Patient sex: F
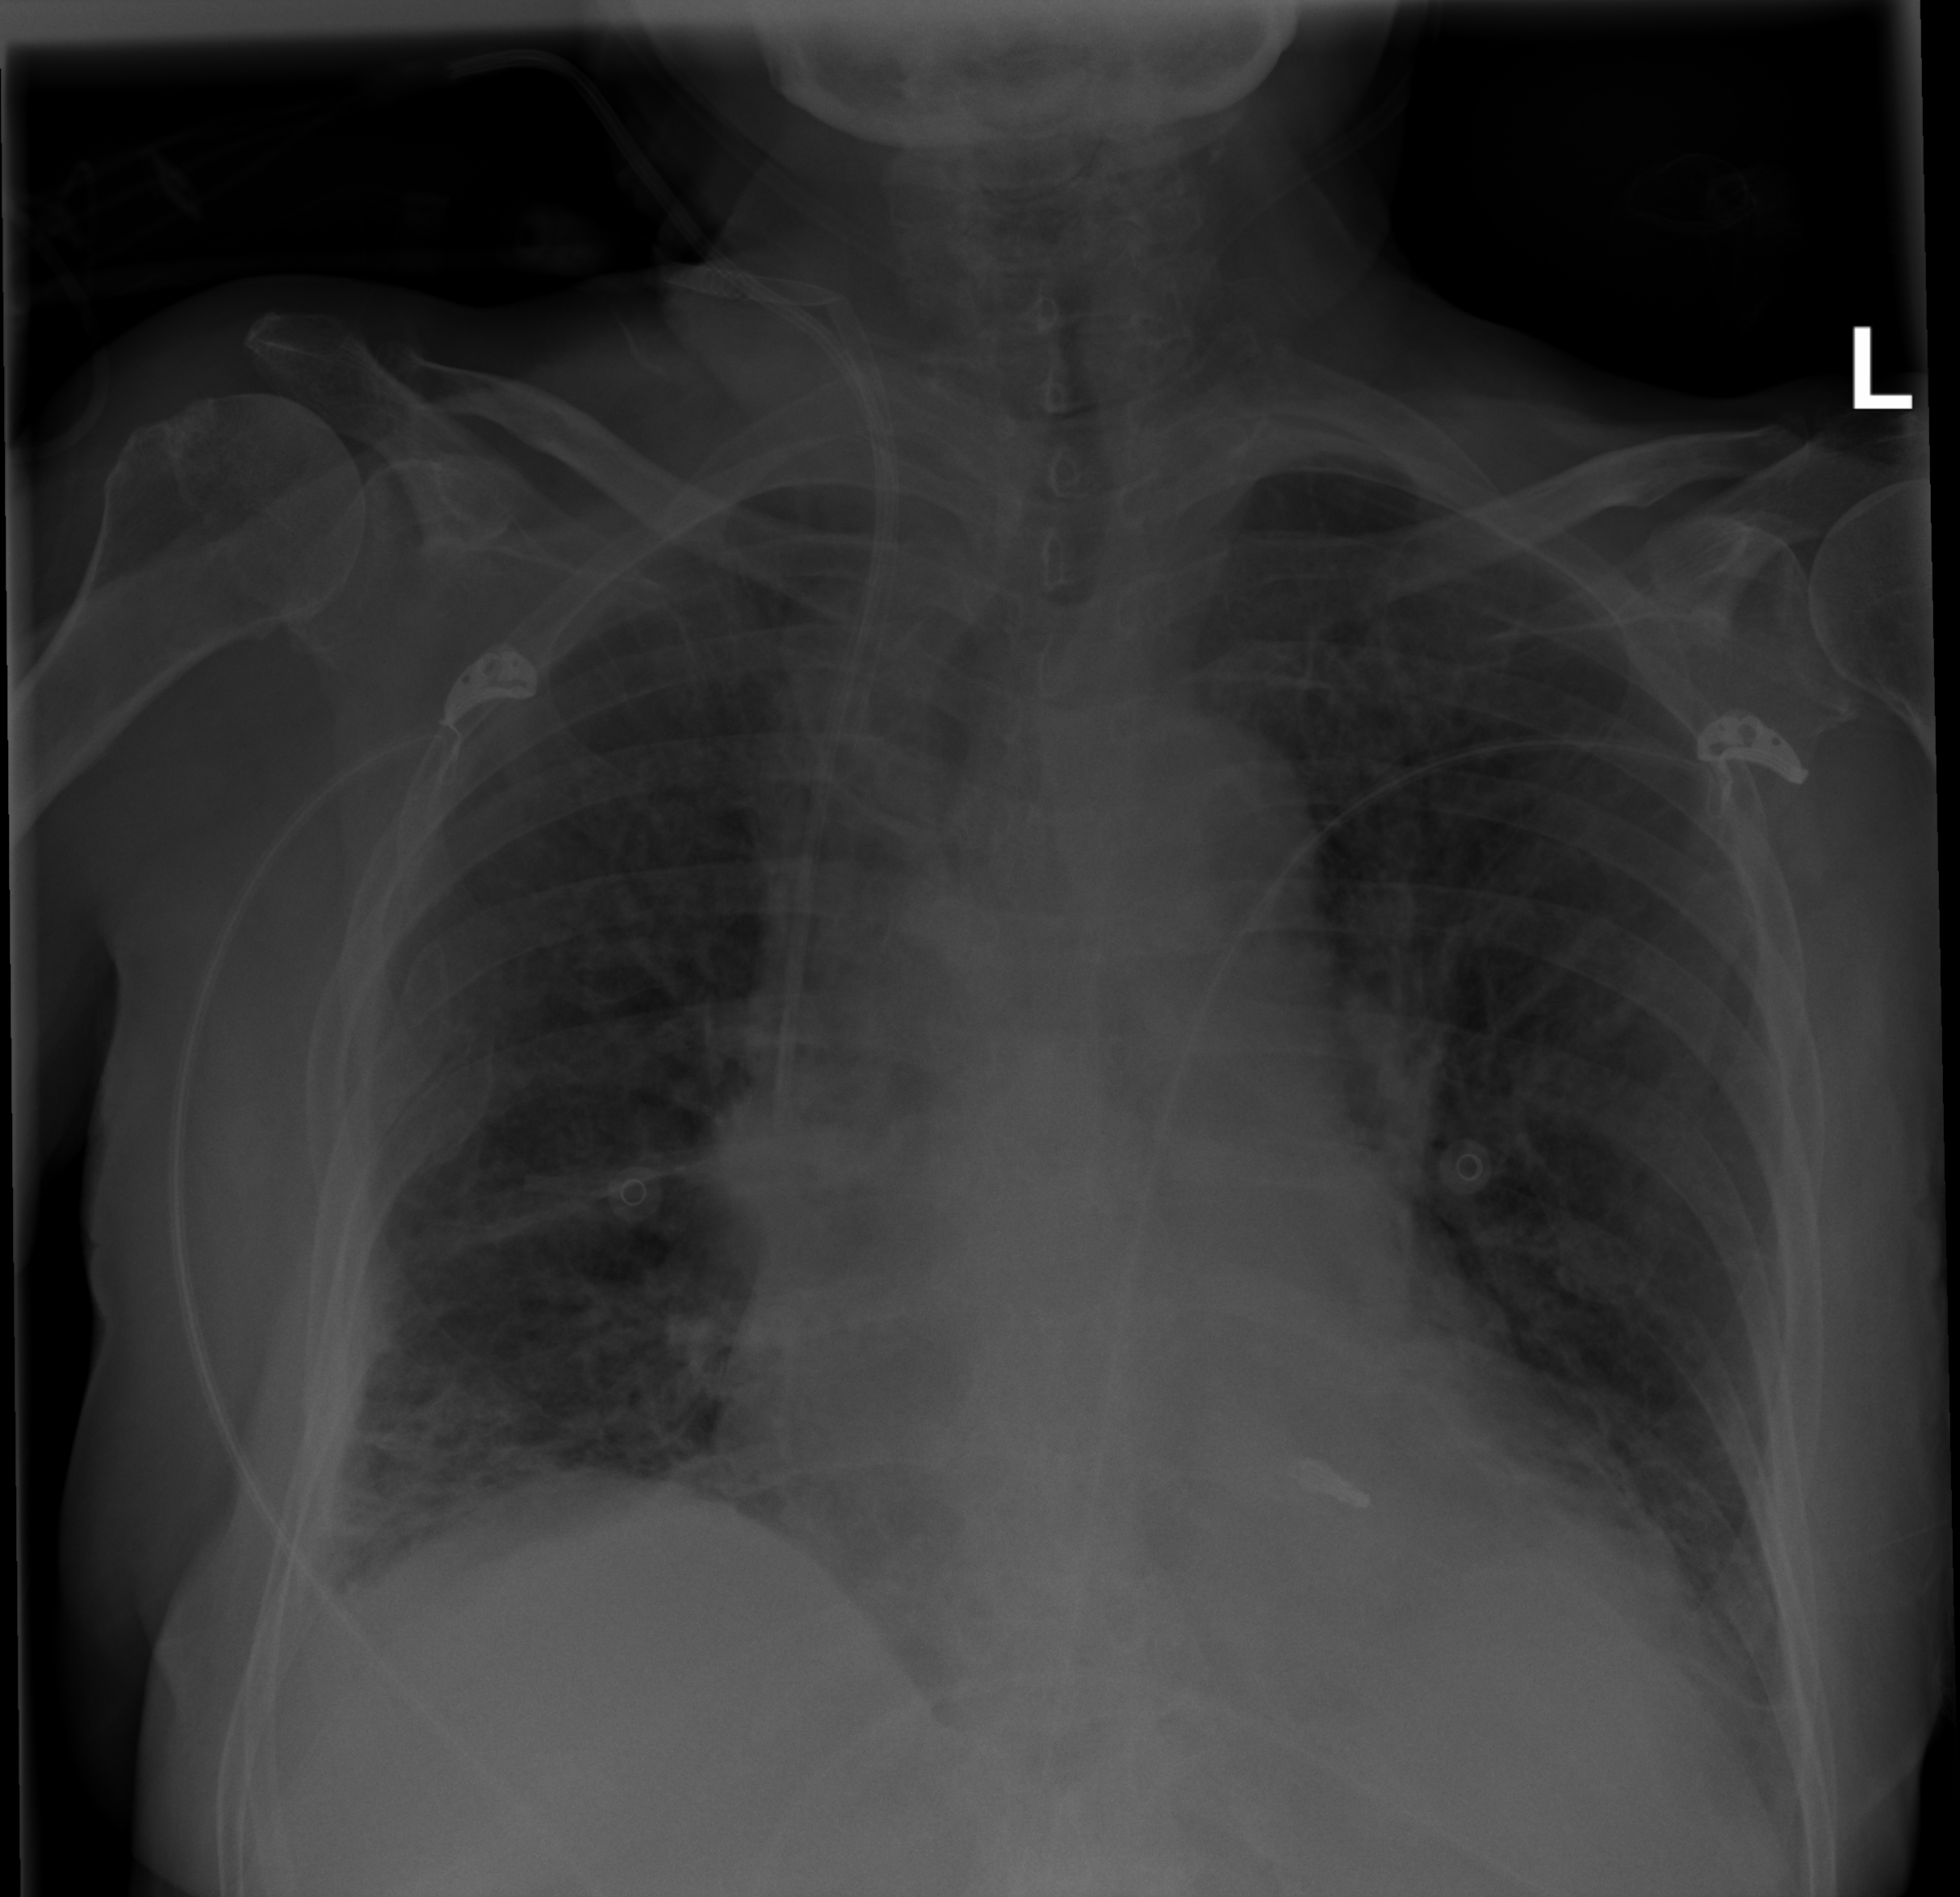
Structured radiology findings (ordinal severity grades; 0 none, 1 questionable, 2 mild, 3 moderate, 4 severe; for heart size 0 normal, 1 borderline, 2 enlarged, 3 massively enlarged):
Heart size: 2
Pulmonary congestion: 2
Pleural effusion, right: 2
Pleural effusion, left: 2
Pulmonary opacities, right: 0
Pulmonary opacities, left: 0
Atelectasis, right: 2
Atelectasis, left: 2